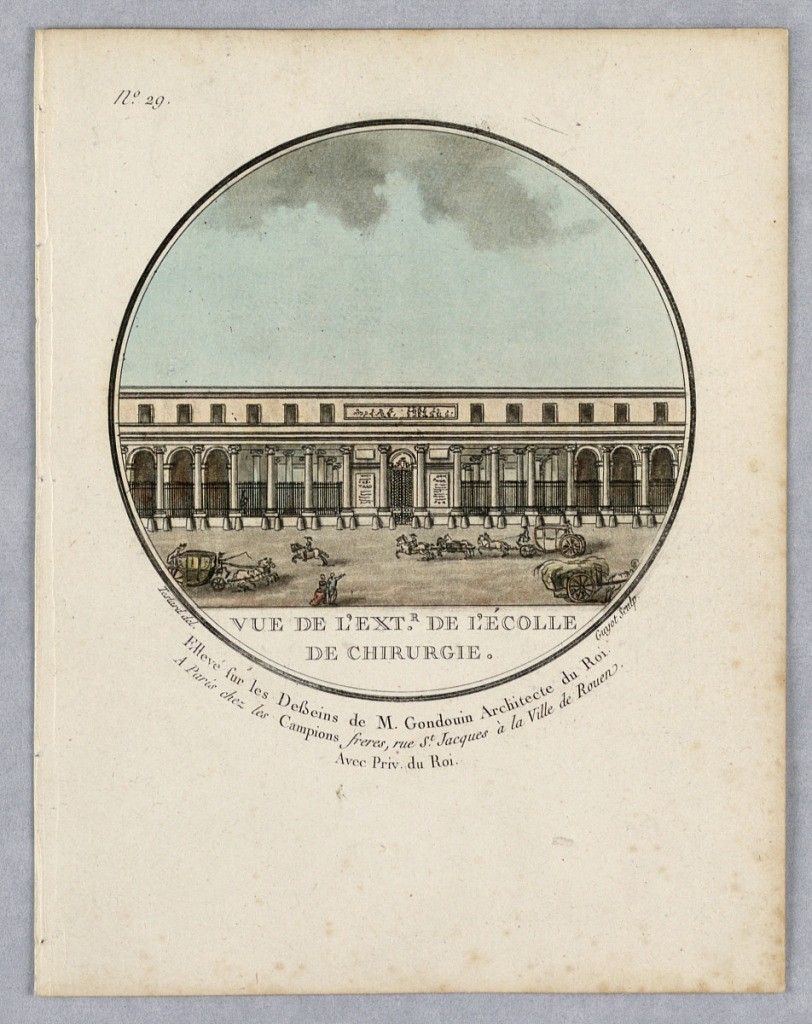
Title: Exterior of the School of Chemestry, Plate 29 of Vues Pittoresques de Principaux édifices de Paris
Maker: Jean Testard, French, b. ca. 1740
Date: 1792
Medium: Engraving, brush and watercolor on paper
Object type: Print
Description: The front of the School of Chemistry seen from across the street. A cart, and two carriages in the streee.t Title, artists' and publisher's (and architect's) names below.